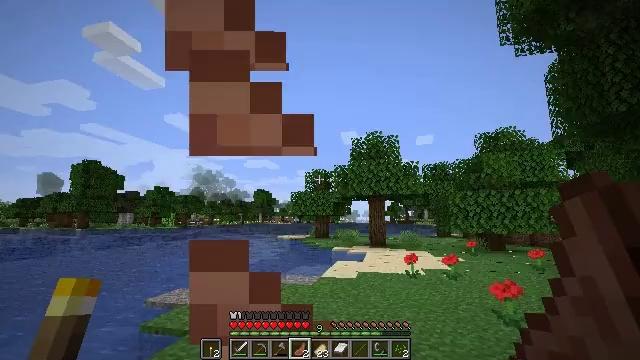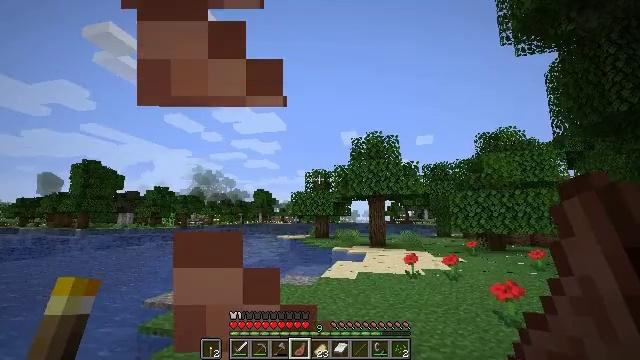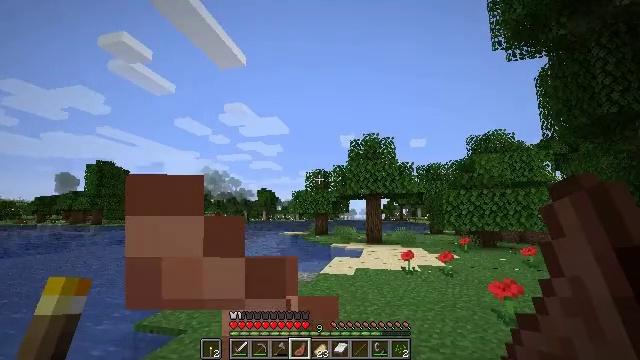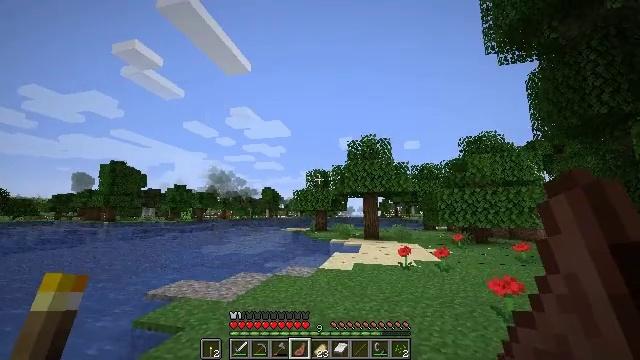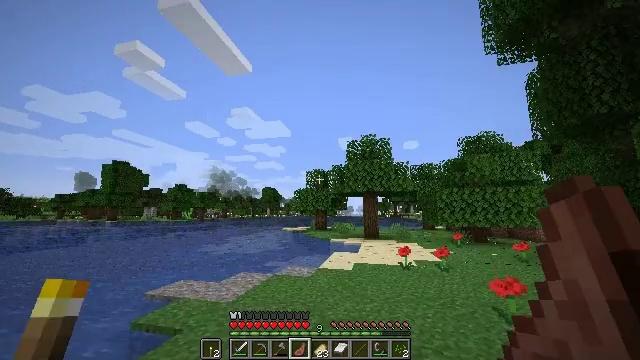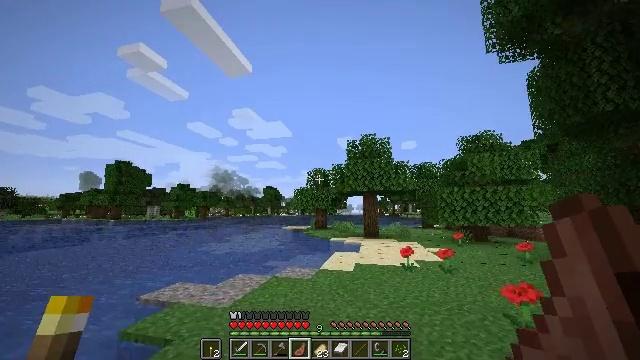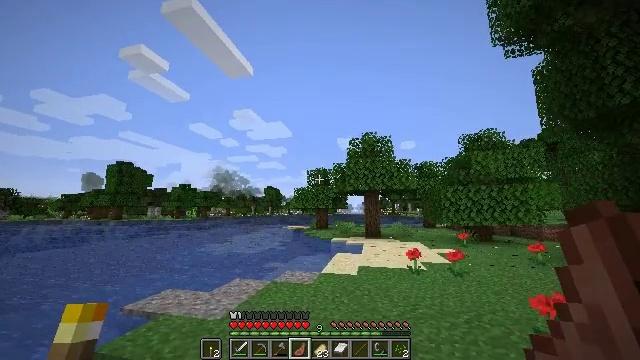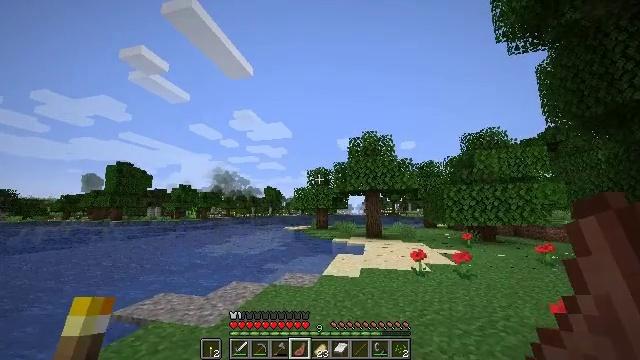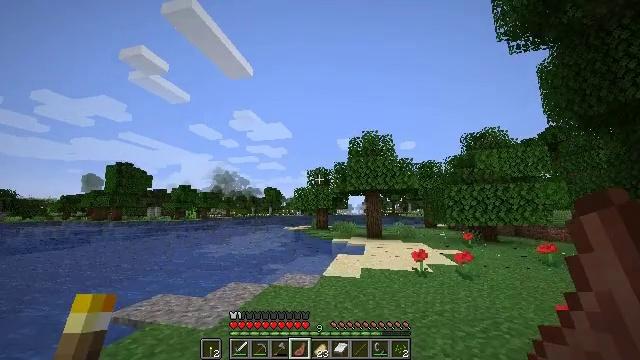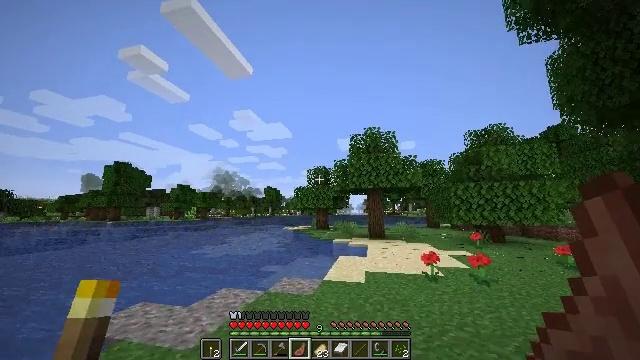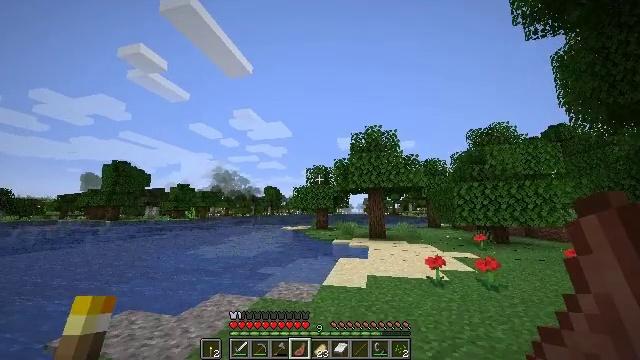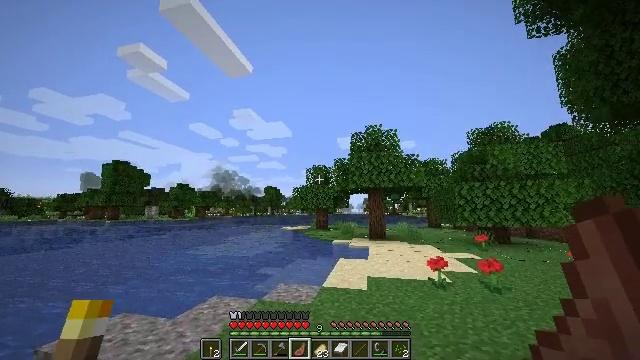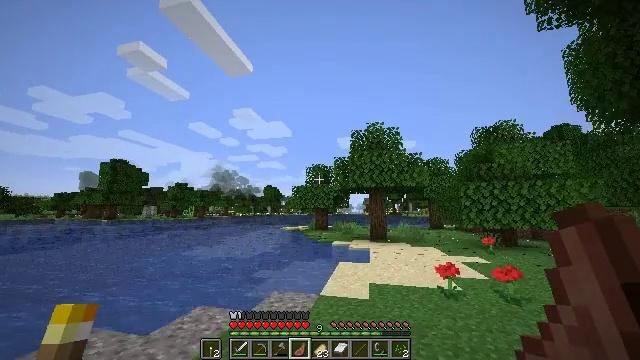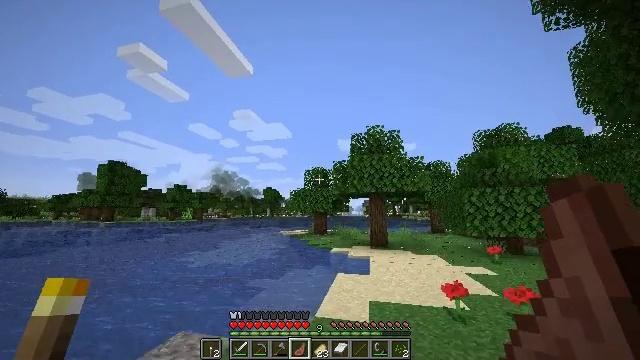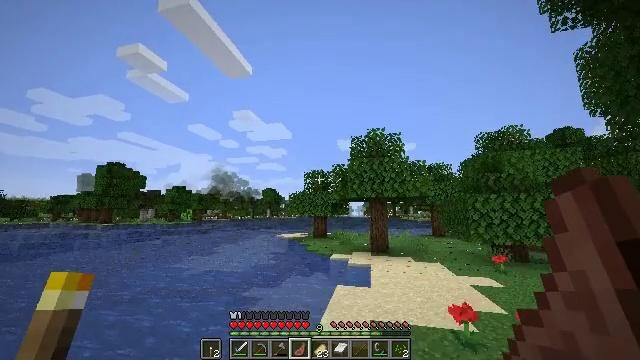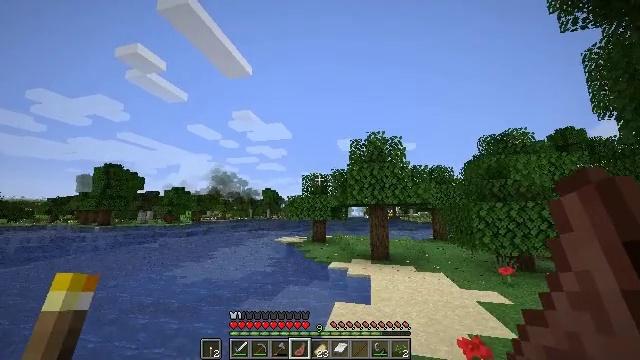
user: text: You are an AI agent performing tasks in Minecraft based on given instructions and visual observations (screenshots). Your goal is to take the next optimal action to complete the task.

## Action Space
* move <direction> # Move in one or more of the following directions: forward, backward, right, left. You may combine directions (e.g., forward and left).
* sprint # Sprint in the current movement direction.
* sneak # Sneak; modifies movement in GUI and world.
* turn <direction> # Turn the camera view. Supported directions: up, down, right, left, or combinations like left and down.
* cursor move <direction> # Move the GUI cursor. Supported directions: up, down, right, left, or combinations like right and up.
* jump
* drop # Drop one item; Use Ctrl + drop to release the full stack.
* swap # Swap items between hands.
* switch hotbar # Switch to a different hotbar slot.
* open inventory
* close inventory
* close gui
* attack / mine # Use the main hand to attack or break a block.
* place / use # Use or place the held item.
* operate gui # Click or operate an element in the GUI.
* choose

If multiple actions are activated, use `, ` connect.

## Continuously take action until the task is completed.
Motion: motion action
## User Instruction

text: Harvest sugar cane from the plant.
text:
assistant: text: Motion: move forward, sprint, use / place
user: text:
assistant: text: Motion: move forward, sprint, use / place
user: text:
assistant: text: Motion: move forward, sprint
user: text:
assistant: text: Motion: move forward, sprint
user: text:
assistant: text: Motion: move forward, sprint
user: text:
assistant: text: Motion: move forward, sprint
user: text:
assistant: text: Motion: move forward, sprint
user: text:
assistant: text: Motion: move forward, sprint
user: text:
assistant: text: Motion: move forward, sprint
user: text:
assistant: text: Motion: move forward, sprint
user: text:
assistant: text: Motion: move forward, sprint
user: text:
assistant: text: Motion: move forward, sprint
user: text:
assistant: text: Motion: move forward and move right, sprint, jump
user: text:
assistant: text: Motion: move forward and move right, sprint, jump
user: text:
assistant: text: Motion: move forward and move right, sprint, jump
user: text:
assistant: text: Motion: move forward, sprint, jump, switch to hotbar 1
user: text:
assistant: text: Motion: move forward, sprint, jump, switch to hotbar 1
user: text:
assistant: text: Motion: move forward, sprint, turn down, jump, switch to hotbar 1
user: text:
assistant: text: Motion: move forward, sprint, jump, switch to hotbar 1
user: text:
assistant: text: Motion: move forward, sprint, jump
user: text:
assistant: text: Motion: move forward, sprint, jump
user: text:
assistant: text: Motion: move forward and move right, sprint, jump
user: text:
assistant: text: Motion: move forward and move right, sprint, jump
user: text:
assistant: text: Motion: move forward and move right, sprint, jump
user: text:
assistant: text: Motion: move forward and move right, sprint, jump
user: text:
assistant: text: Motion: move forward and move right, sprint, jump
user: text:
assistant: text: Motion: move forward, sprint, jump
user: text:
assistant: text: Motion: move forward, sprint, jump
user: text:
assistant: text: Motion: move forward, sprint, jump
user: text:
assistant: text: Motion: move forward, sprint, jump